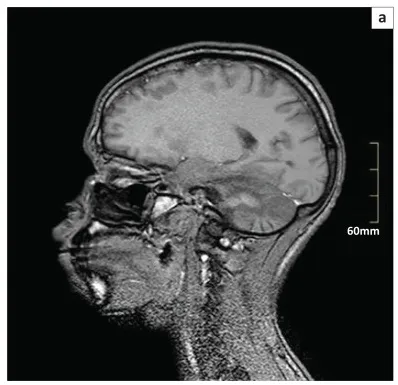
Sagittal pre.
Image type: radiology (mri)